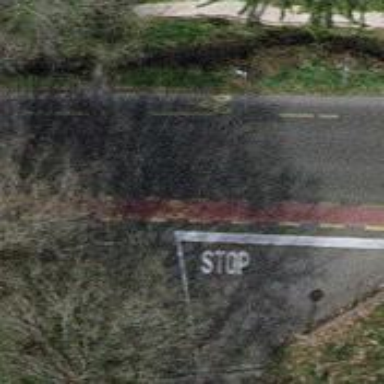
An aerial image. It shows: Stop road.